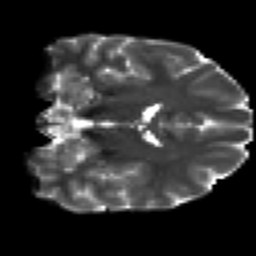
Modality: T2w
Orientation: coronal
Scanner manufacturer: siemens
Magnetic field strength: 3 T
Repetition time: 7.8 s
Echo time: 0.09 s